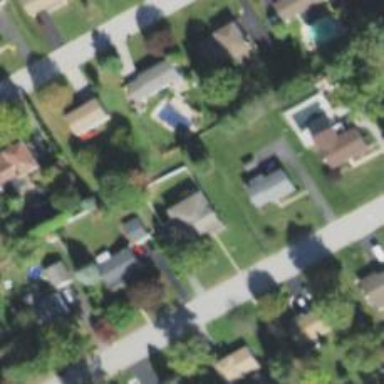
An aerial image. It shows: Neighborhood.